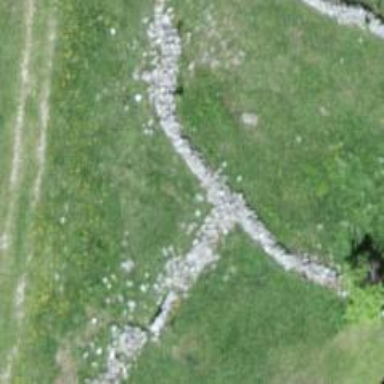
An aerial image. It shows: Wall barrier.